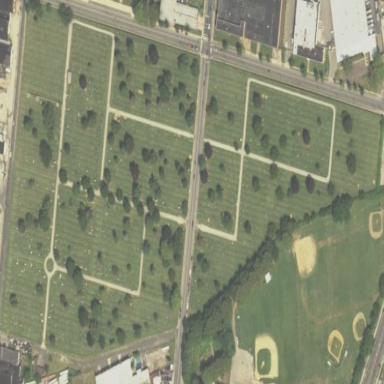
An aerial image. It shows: Cemetery.